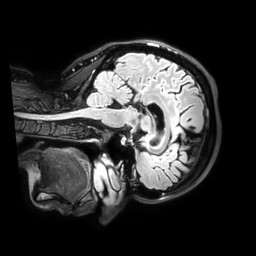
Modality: FLAIR
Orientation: sagittal
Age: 39
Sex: female
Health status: healthy
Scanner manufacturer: philips
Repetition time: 4.8 s
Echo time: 0.2875 s